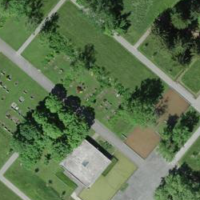
EUNIS habitat code: 53
Species observed at this site:
Bufo bufo